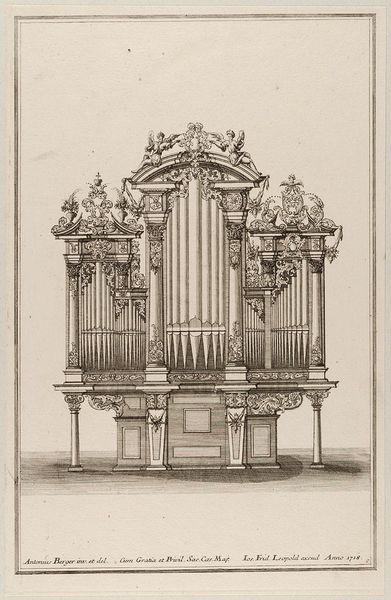
Titel: Orgel, Blatt 6 aus der Folge 'Accurater Entwurff gantz neu inventirter u. noch nie an das Tagesliecht gekommener Orgelkästen'
Künstler: Anton Berger
Standort: Hamburg
Institution: Museum für Kunst und Gewerbe Hamburg
Schlagwörter: schatten, holz, skizze, zeichnung, barock, blatt, musik, engel, papier, grafik, graphik, kartusche, pfeife, inschrift, fotografie, photographie, technik, druckgraphik, schwarz-weiß, druckgrafik, radierung, stich, kupfer, text, beschriftung, girlanden, verziert, orgel, laubwerk, blattwerk, kupferstich, beschreibung, rohr, orgelpfeifen, technisch, orgelpfeife, bandelwerk, reproduktionen, barockzeit, barockzeitalter, blumengewinde, druckerzeugnisse, 1718, ornamentstich, vorlageblätter, beschreibend, instruktiv